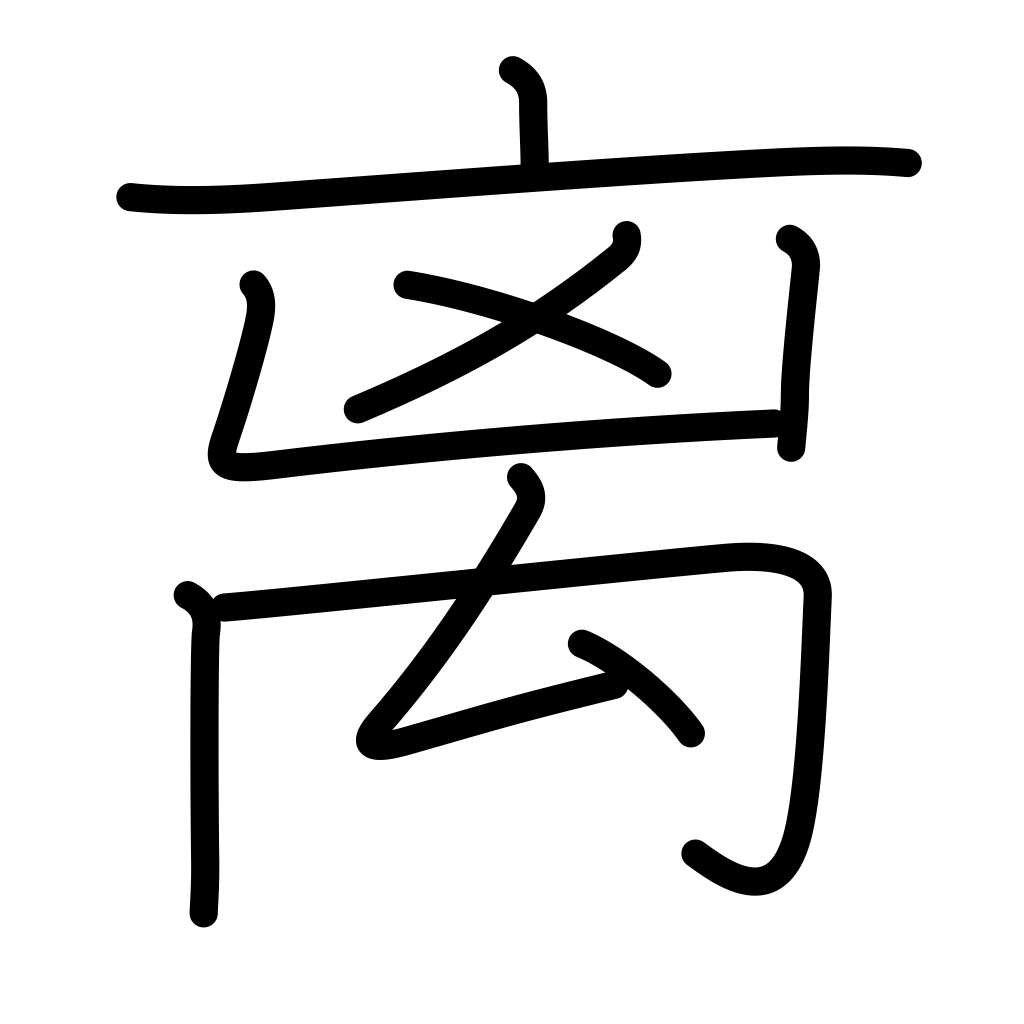
Meaning: rare beast, strange, elegant